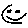
Label: smiley face